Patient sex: M
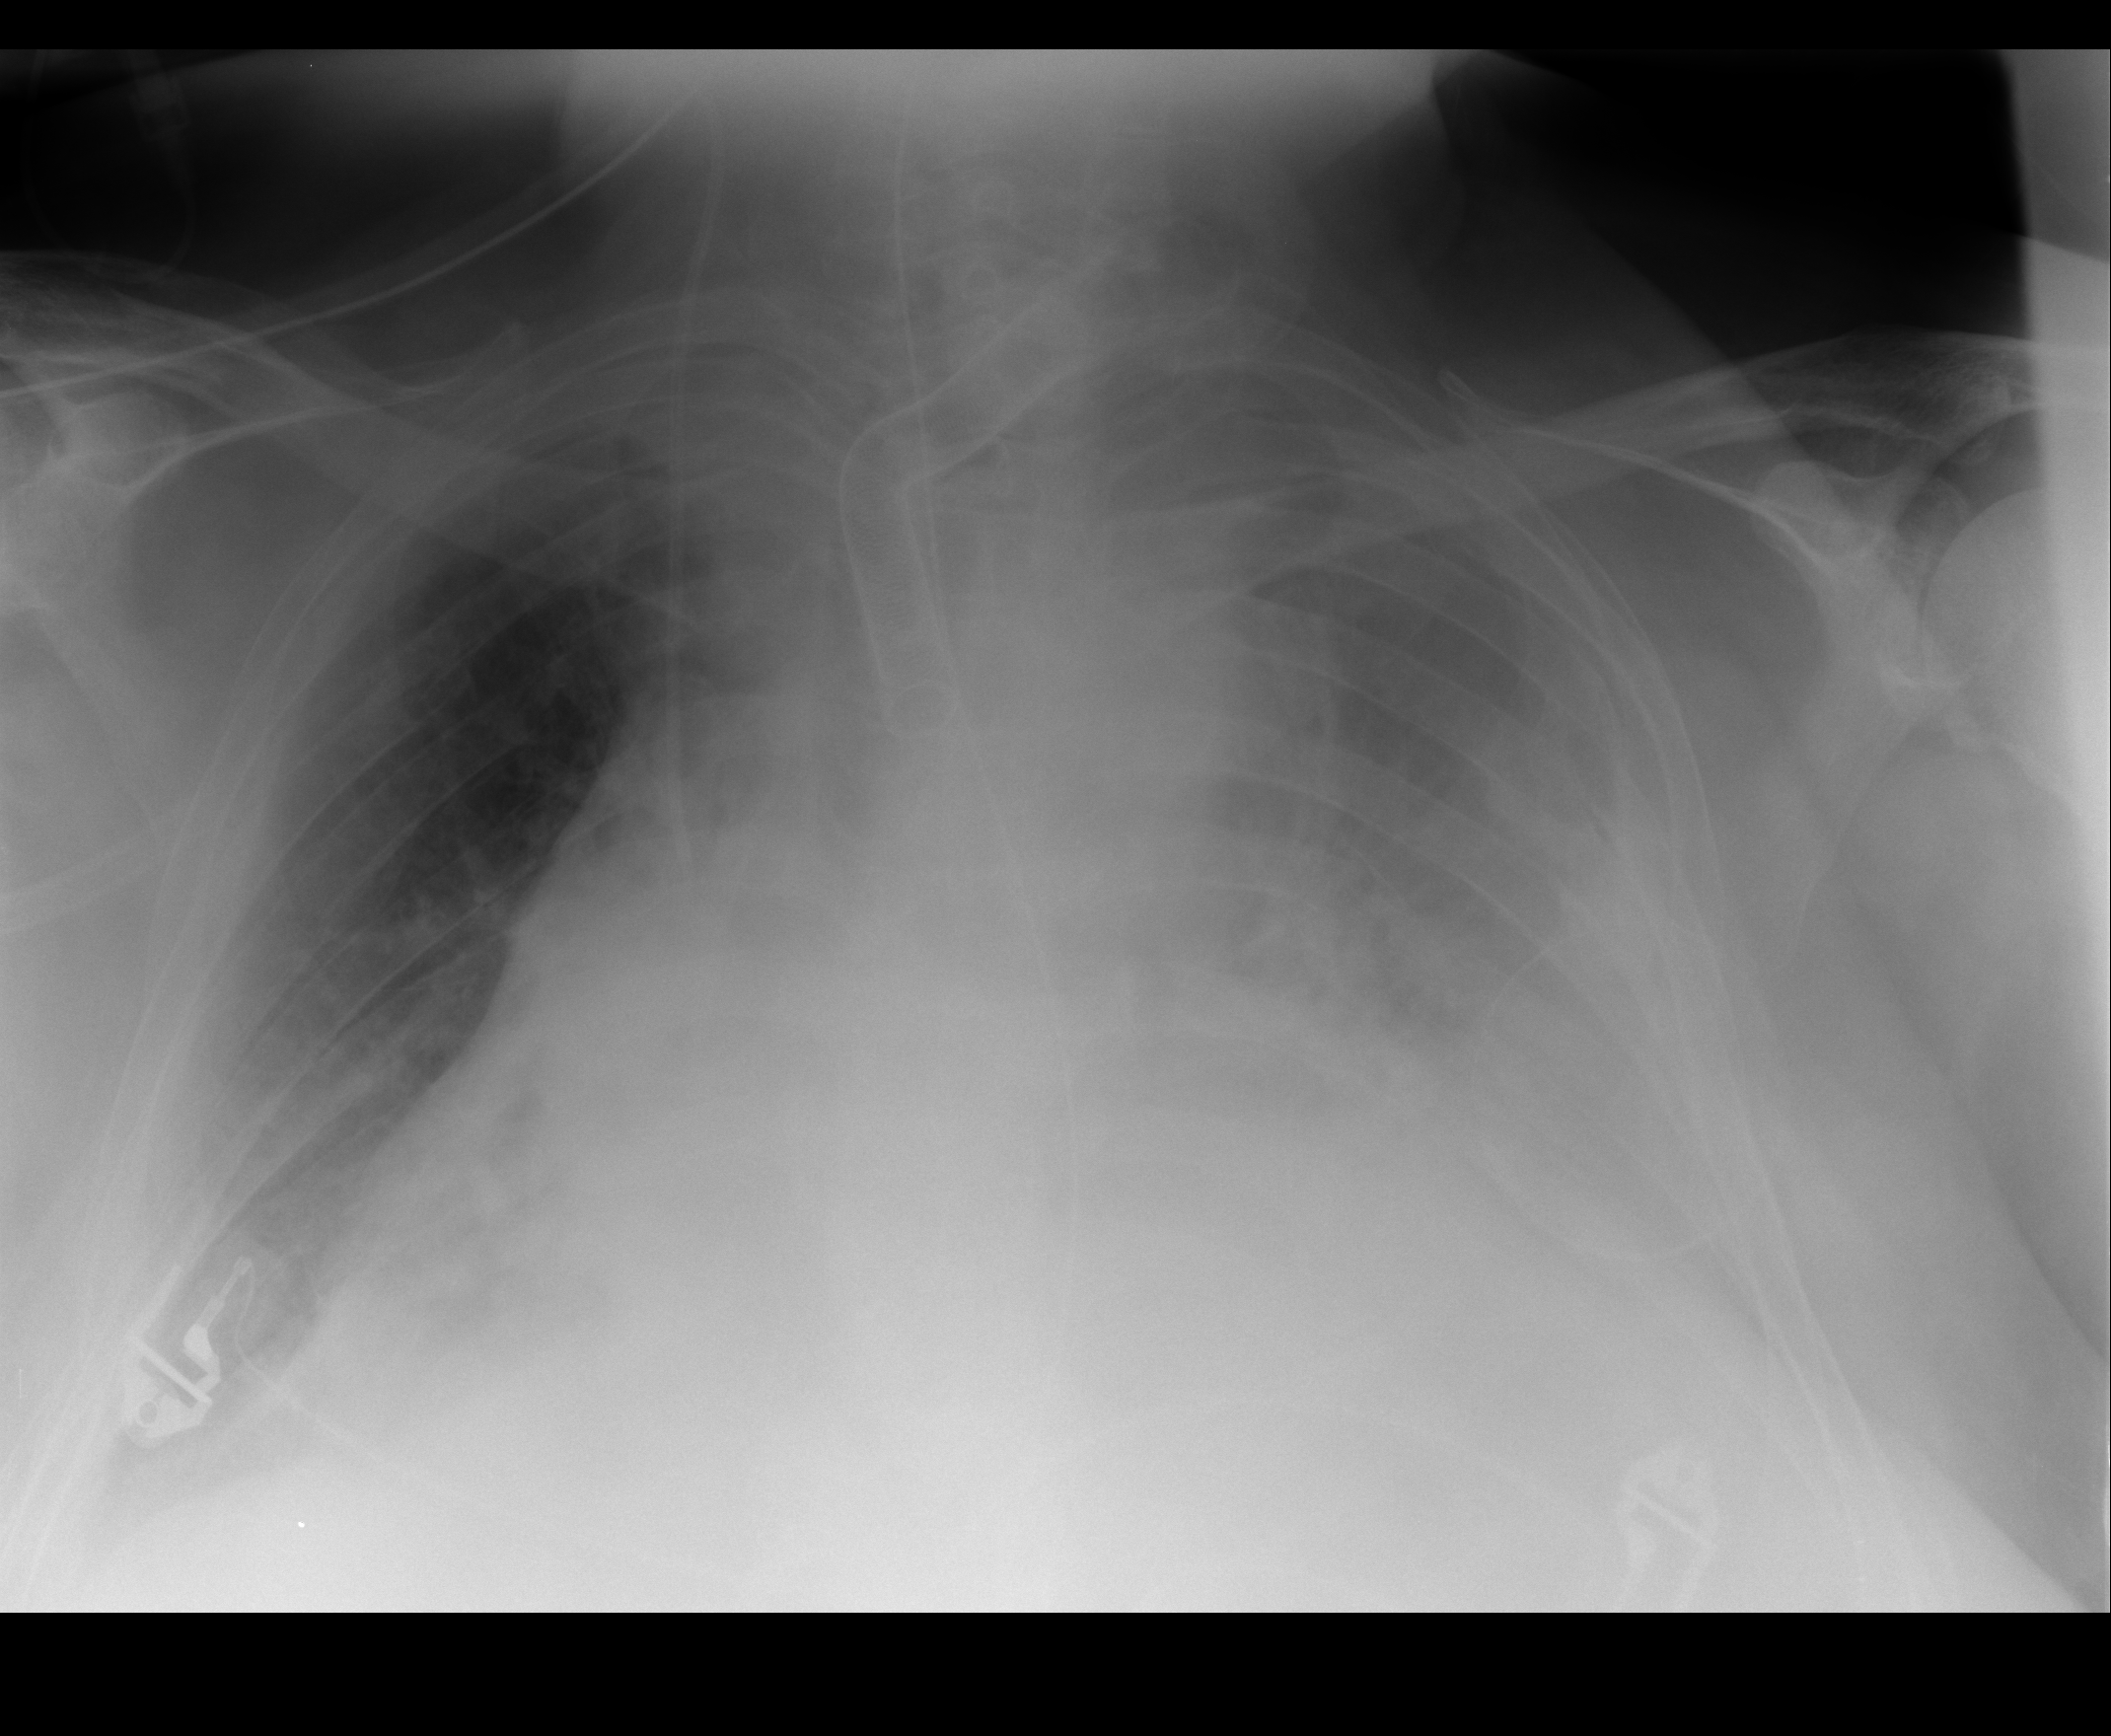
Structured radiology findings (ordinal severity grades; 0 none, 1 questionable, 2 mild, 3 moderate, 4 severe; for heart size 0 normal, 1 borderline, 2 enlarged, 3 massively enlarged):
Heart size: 3
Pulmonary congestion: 2
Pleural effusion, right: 2
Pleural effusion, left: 3
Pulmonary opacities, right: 1
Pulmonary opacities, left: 1
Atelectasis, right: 2
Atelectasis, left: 3